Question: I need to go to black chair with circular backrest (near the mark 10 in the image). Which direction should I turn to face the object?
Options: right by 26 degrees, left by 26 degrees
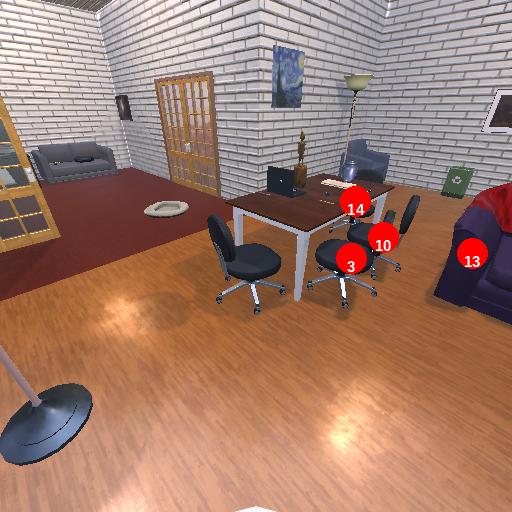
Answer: right by 26 degrees